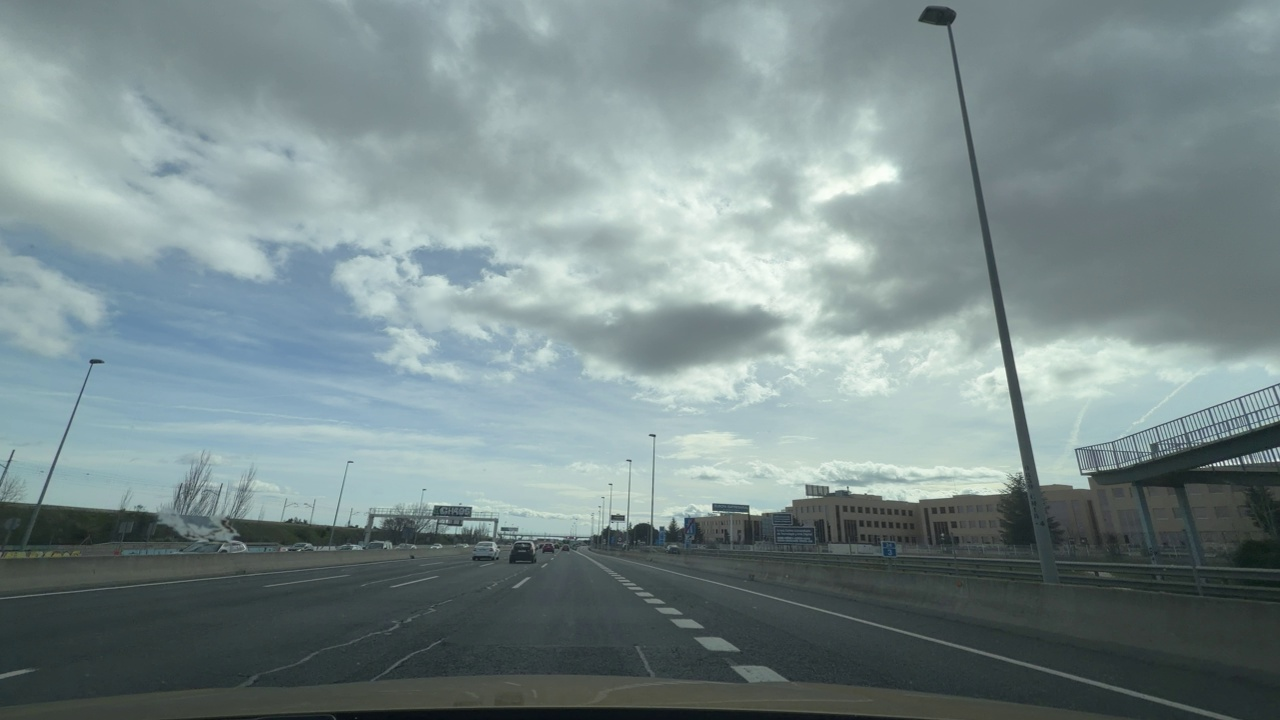
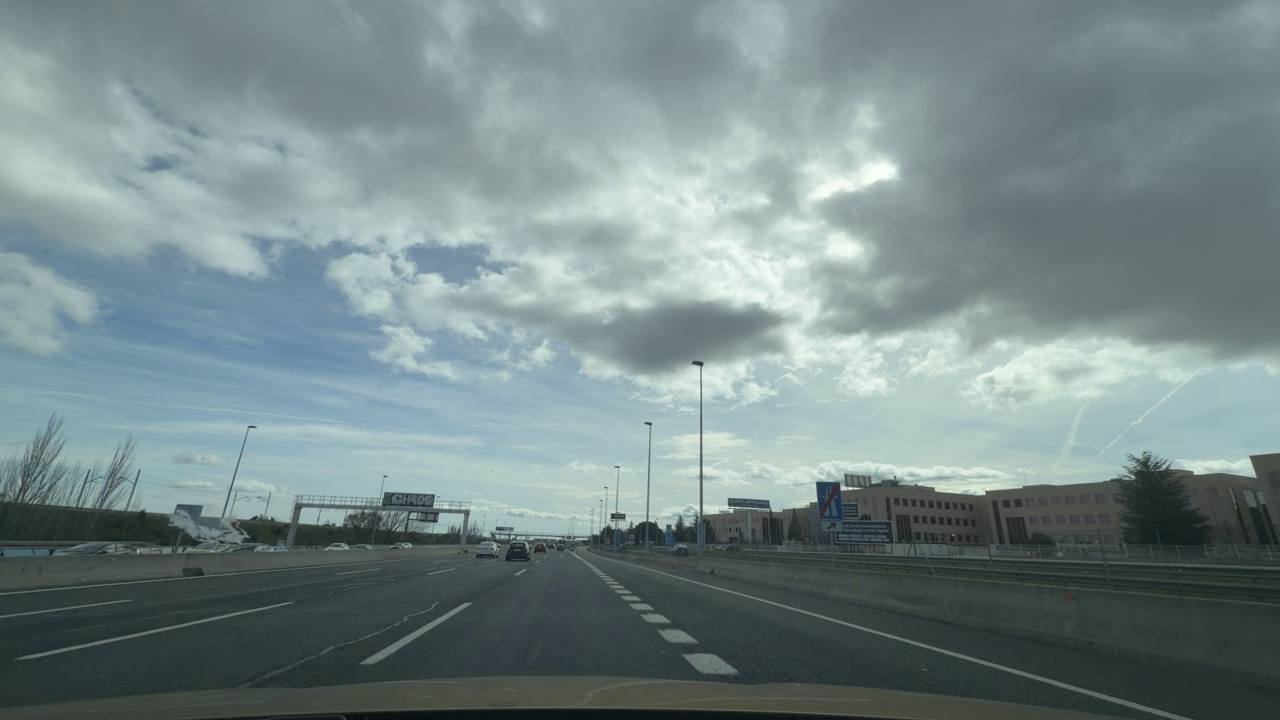
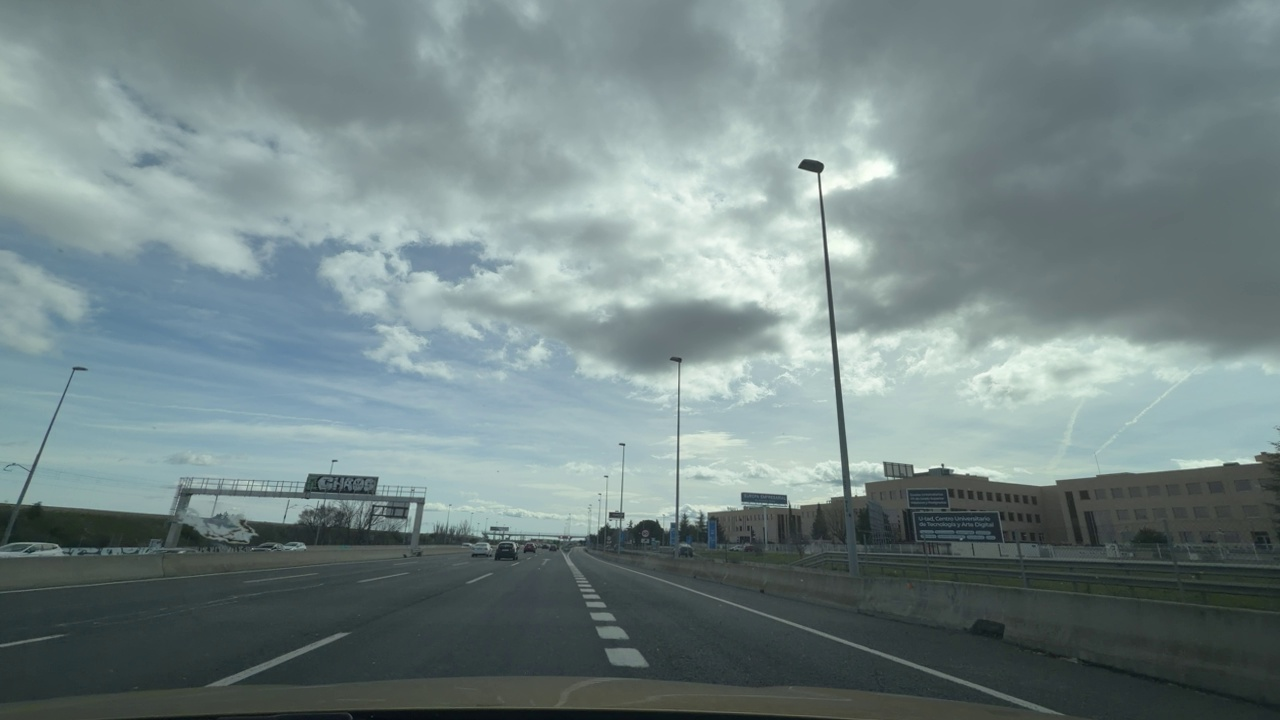
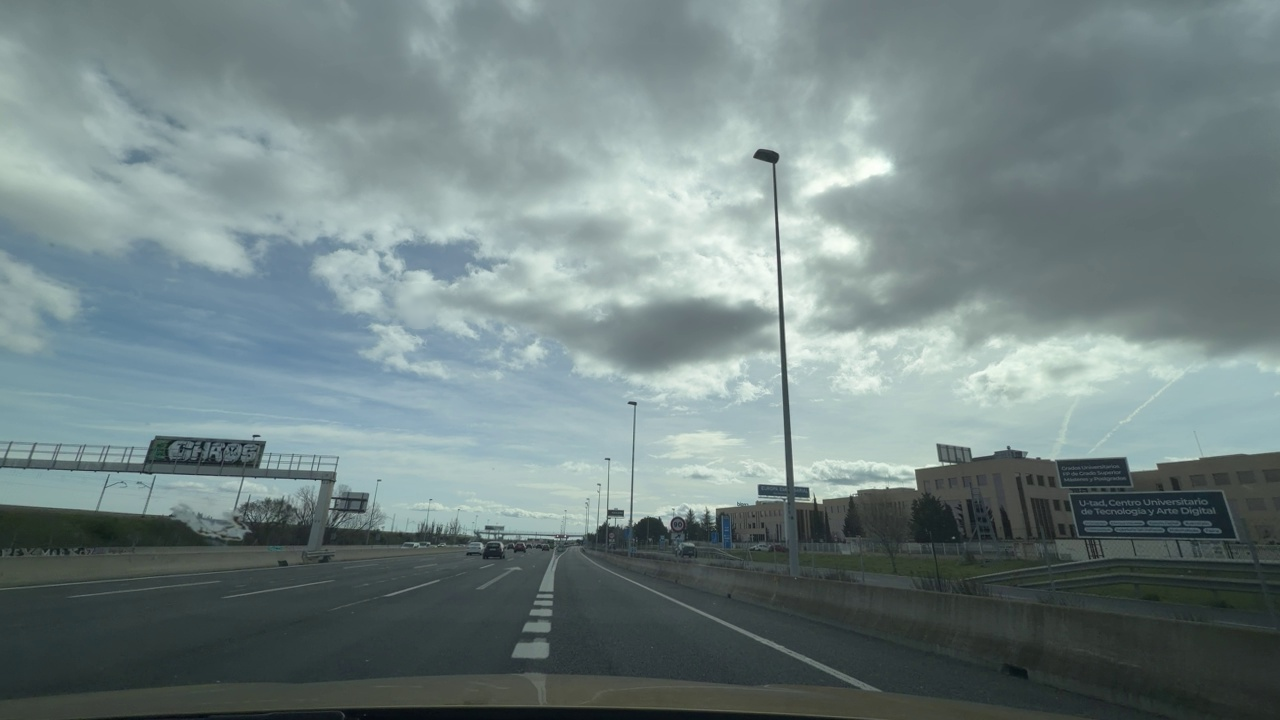
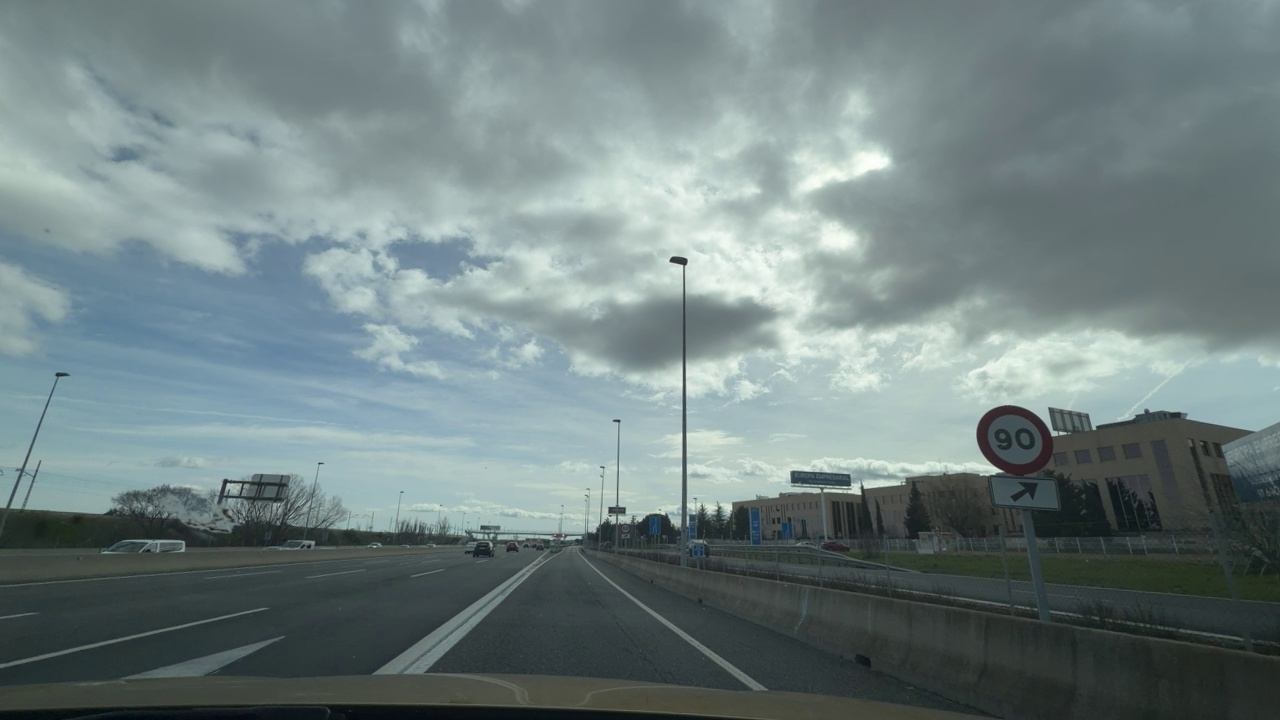
Situation: Merging lane
Question: Is the ego vehicle currently traveling within an acceleration or merge lane?
Answer: No
Reasoning: Ego is driving on the highway, getting into the merging lane

Situation: Merging lane
Question: Is there an adjacent acceleration lane merging into the ego lane?
Answer: Yes
Reasoning: The merging lane is on the right side of the highway, and ego is getting into this lane

Situation: Merging lane
Question: Do the outer lane markings of an adjacent lane converge into the ego lane?
Answer: No
Reasoning: The right lane it is a merging lane that ends up in another road, it is an exit for the highway